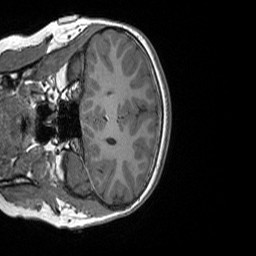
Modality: T1w
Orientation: coronal
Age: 7
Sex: male
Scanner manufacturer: siemens
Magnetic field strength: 3 T
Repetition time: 1.65 s
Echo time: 0.00203 s